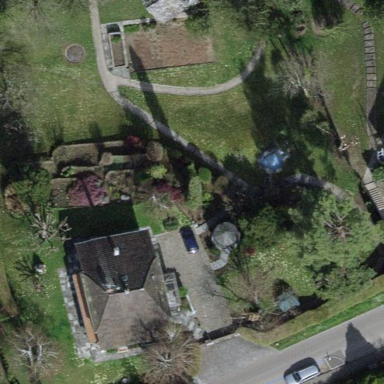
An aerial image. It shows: Garden surrounded by fence.